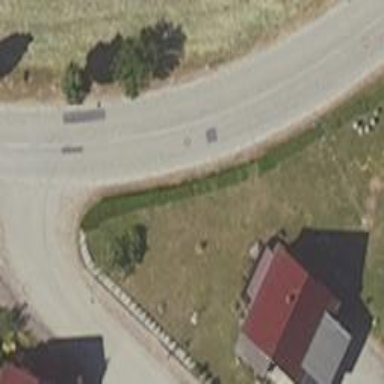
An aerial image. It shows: Secondary road with asphalt surface.